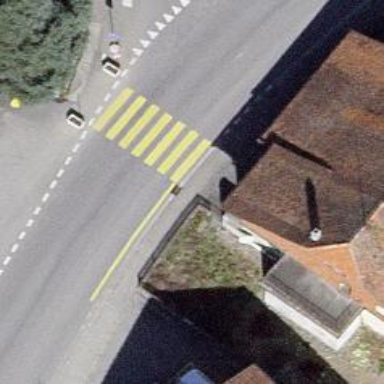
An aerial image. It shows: Marked crossing on the road.